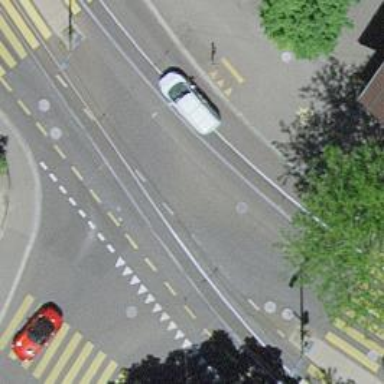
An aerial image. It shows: Tram level crossing on railway.